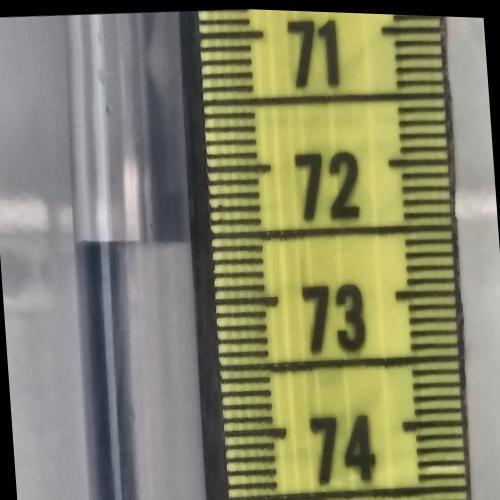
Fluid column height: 72.5 cm